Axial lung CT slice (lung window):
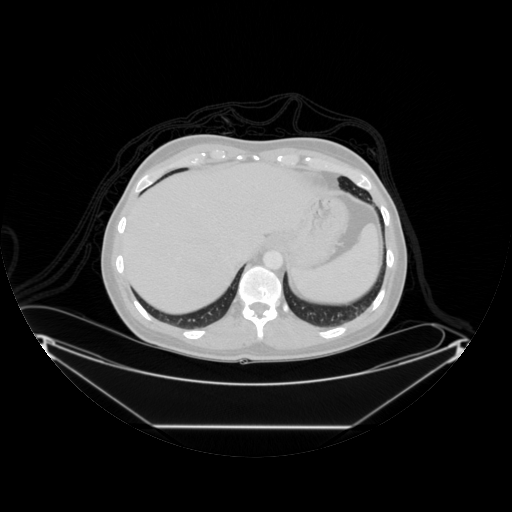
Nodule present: no